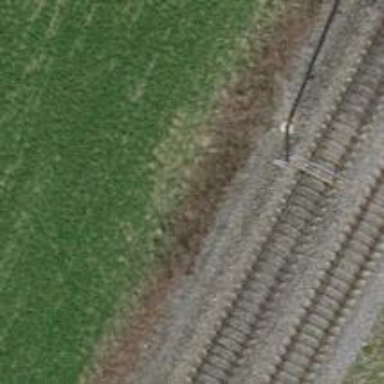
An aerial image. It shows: Power pole.